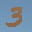
Label: 3